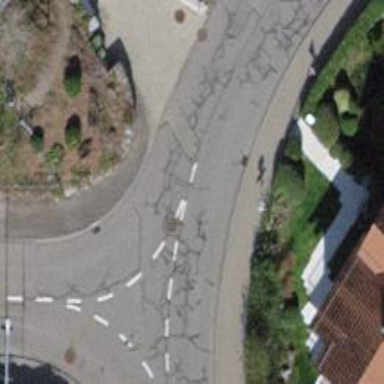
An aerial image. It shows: Unmarked road crossing.